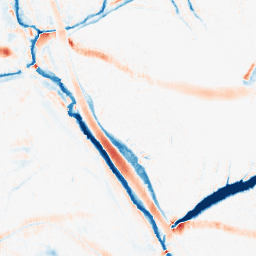
Category: morphological
Decomposition family: morphological_ellipse
Decomposition parameters: operation: average
width: 20
height: 10
Upsampling method: cubic_catmull_rom
Upsampling parameters: scale: 2
Upsampling scale: 2